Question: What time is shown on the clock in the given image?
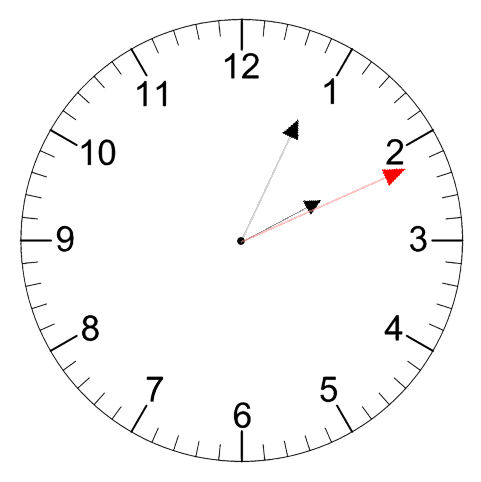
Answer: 02:04:11